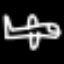
Label: airplane